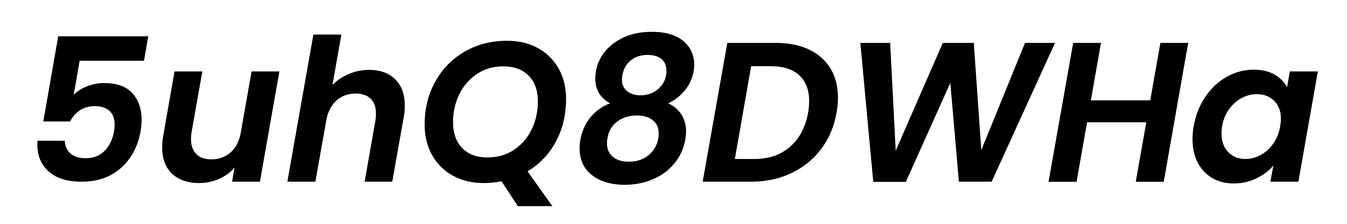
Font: Poppins-SemiBoldItalic